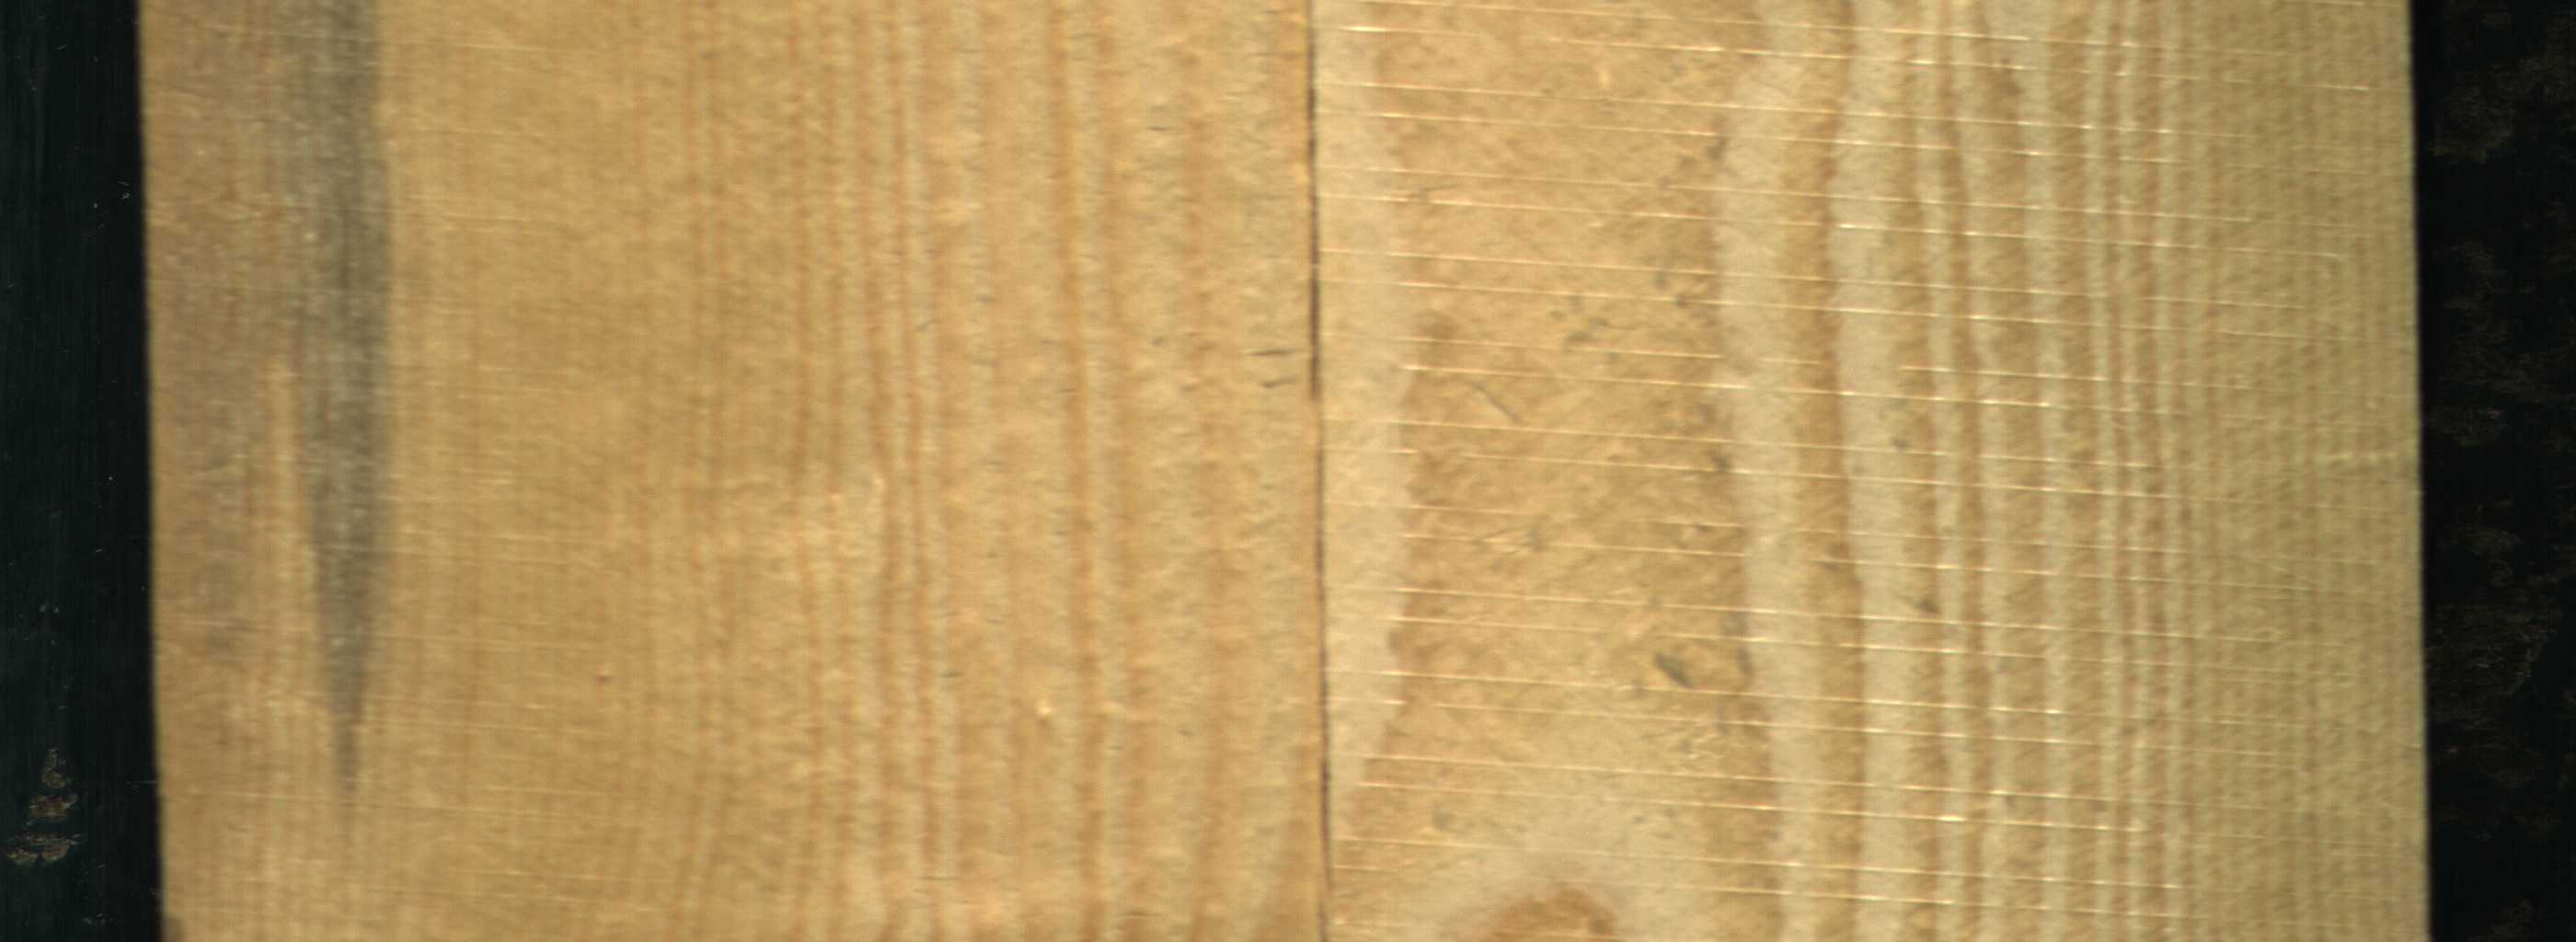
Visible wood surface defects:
Blue_Stain
Crack